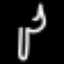
Label: fork